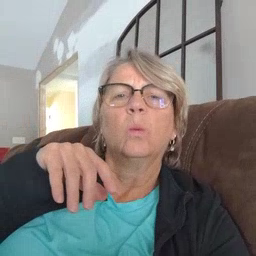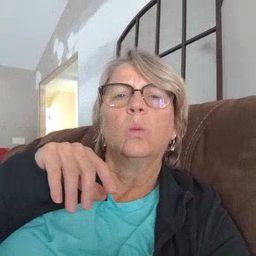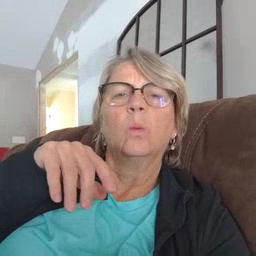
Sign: cloud